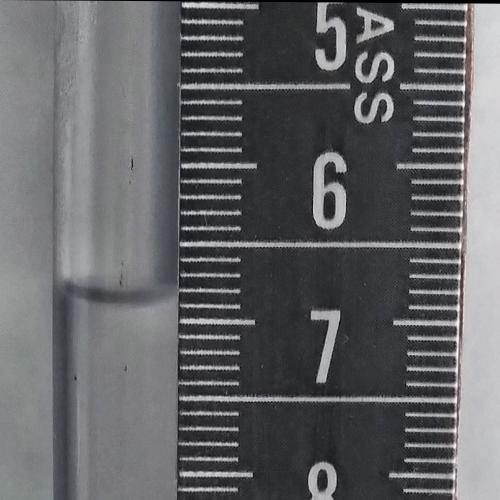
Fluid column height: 6.9 cm